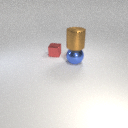
large brown metal cylinder above large blue metal sphere